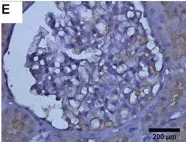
Immunohistochemical staining of complement components. (E-H) For his elder sister. (A,E) FB staining within glomerular capillary and segmental mesangial for the proband and his elder sister, respectively.
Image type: pathology (immunostaining)